Interaction volume radius: 10 \u00c5
Interaction volume height: 25 \u00c5
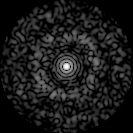
Disorder parameter: 0.8245